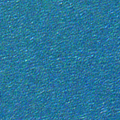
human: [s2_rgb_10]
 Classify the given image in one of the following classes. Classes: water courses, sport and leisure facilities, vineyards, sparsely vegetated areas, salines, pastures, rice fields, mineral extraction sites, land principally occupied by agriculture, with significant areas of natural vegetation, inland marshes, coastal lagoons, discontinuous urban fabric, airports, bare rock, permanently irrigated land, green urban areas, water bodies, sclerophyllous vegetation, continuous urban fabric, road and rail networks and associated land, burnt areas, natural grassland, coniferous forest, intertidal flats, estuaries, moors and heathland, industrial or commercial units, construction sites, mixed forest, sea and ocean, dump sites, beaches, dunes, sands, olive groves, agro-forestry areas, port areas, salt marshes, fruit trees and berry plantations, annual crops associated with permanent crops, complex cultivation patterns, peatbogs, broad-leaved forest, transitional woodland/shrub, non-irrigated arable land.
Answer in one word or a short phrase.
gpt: sea and ocean